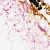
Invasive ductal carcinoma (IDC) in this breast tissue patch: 0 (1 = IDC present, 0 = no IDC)